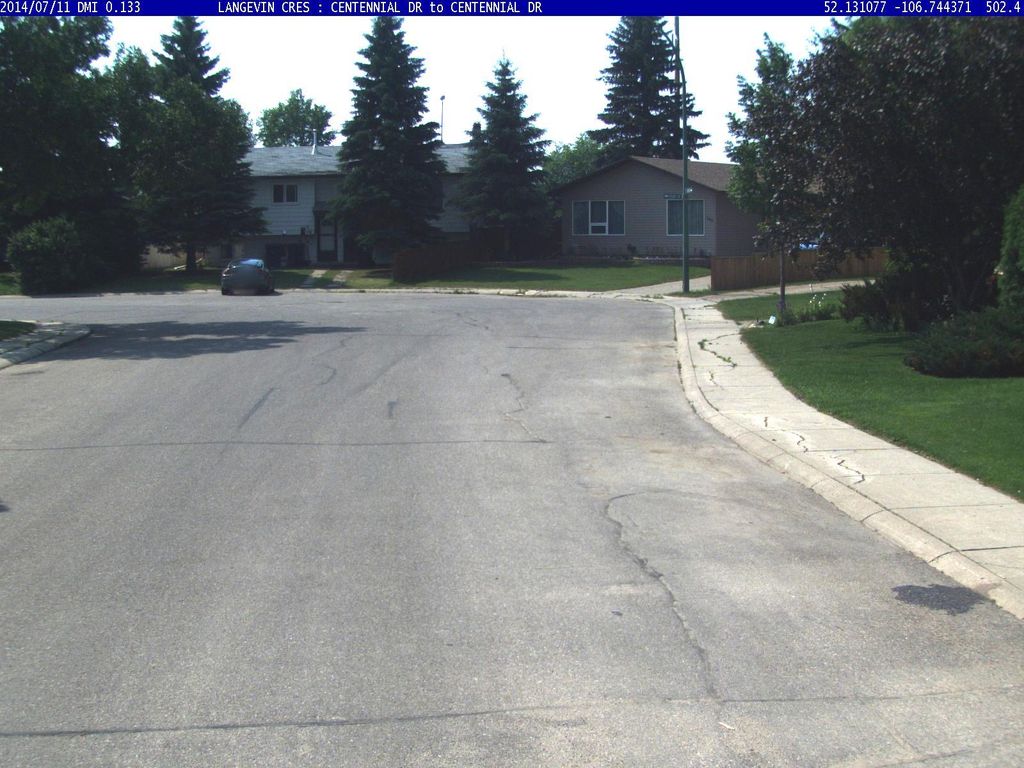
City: saskatoon